Question: Being a starter in Cocoa Programming, I would like to know using the existing 'NSTableView' can one be able to achieve 'Disclosure' Button? Or one has to follow 'NSOutlineview'?

From the above picture, on selecting the list view and getting a Folder[Super view] and getting the children using a Disclosure button
Also can a registered Mac Developer get Finder app's sample code?
Thanks
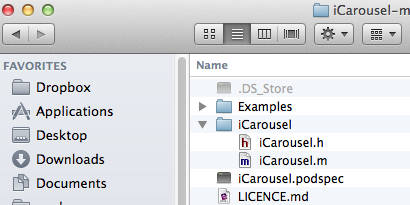
Answer: 'NSOutlineView' is just a subclass of NSTableView, so yes just use 'NSOutlineView' to use the disclosure button.
Check out the <URL> for how to use it.
And no, Apple never released the source code for Finder.